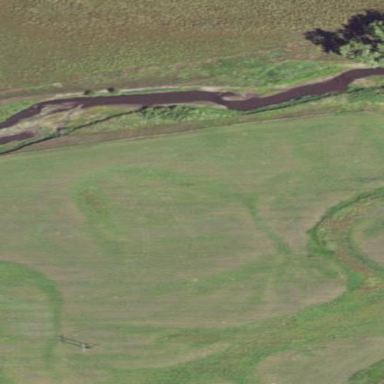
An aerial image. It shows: Wetland area.